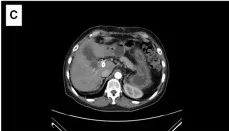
Imaging data. (C) Postoperative CT-enhanced arterial phase transverse image.
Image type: radiology (ct)